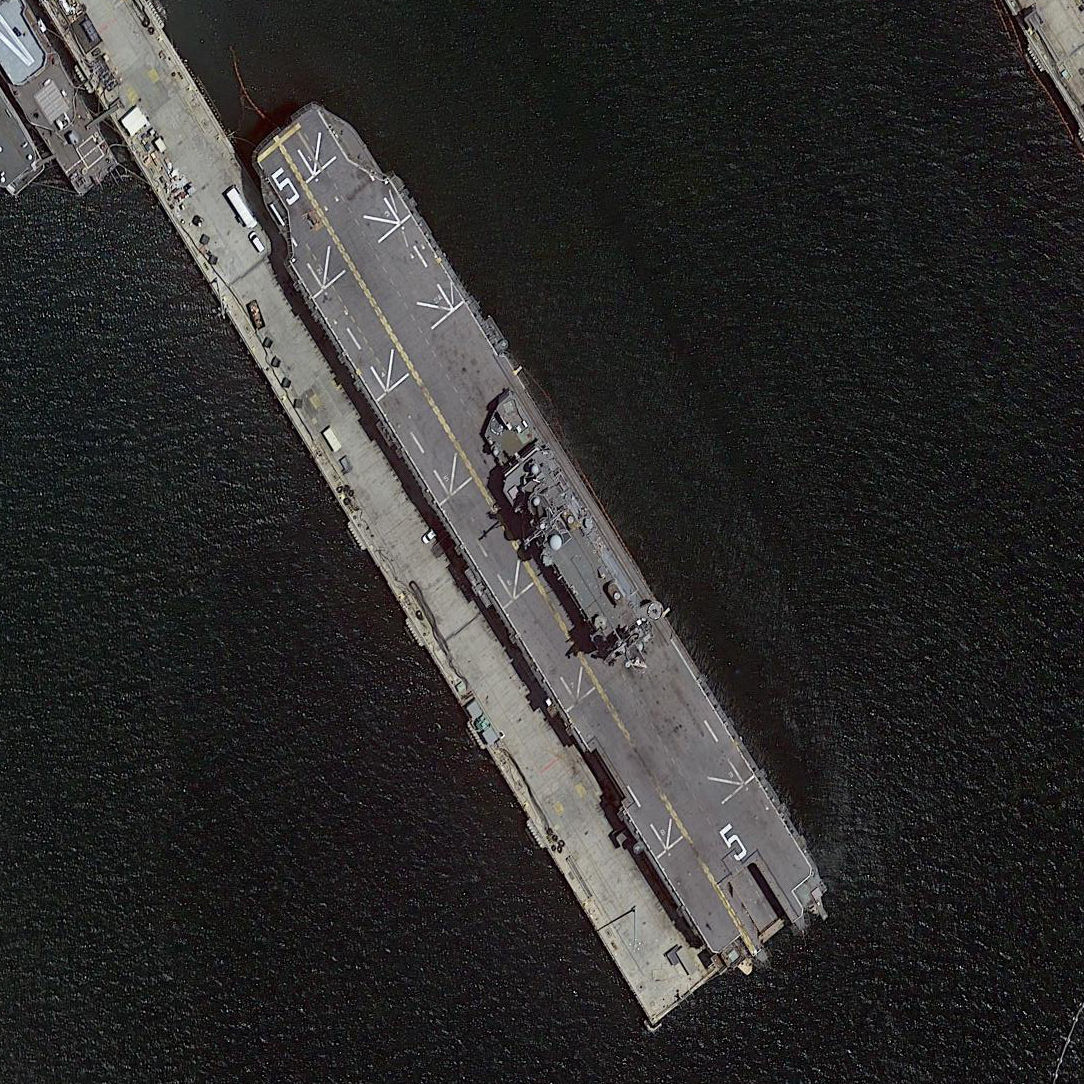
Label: assault